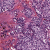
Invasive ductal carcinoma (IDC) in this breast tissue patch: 1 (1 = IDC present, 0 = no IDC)